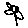
Label: flower